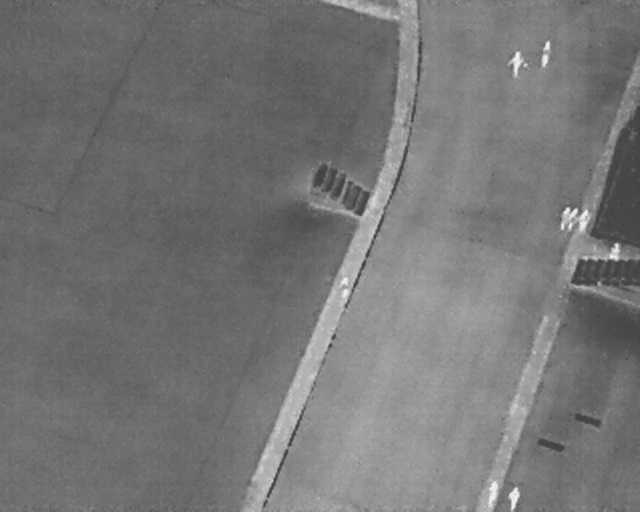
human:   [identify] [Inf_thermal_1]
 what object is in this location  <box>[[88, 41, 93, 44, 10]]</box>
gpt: <ref>1 large person at the right</ref>